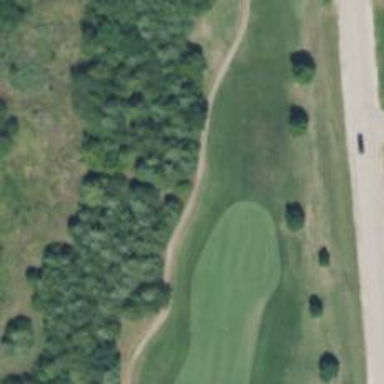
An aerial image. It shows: Service road designated as golf cart path.